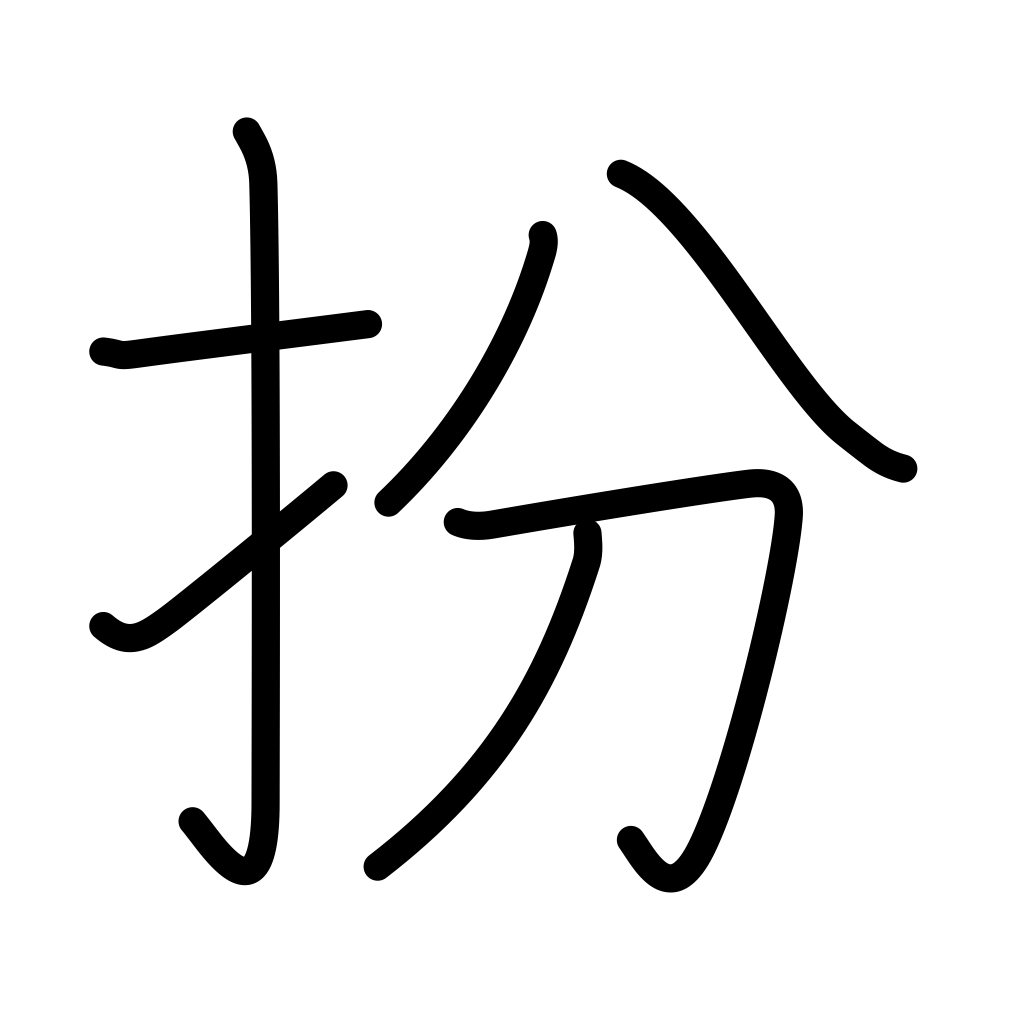
Meaning: impersonate, dress up, disguise, thin shingles